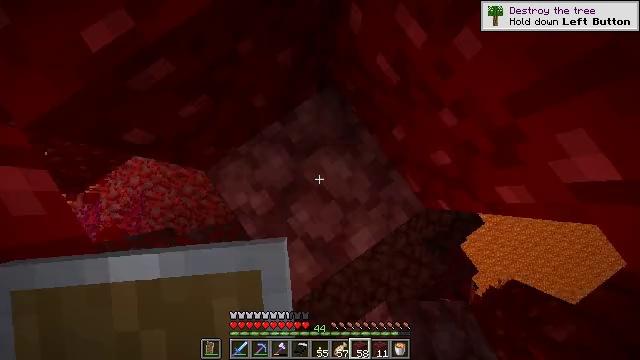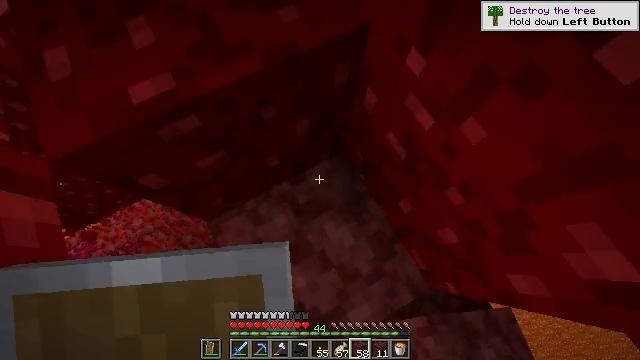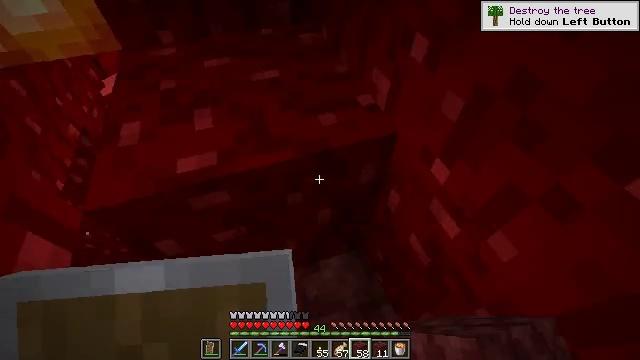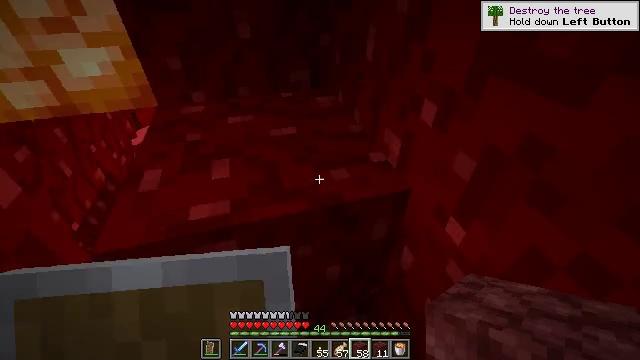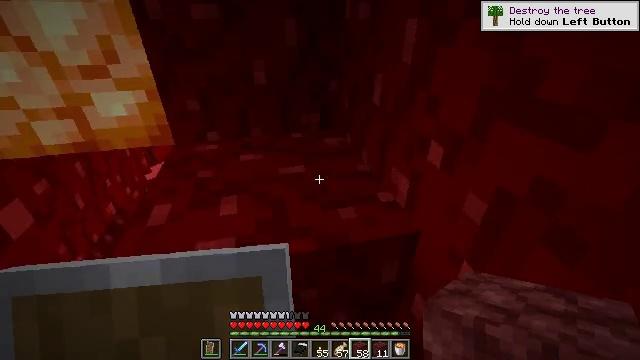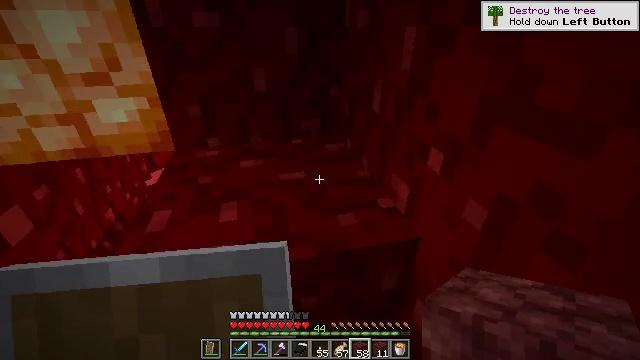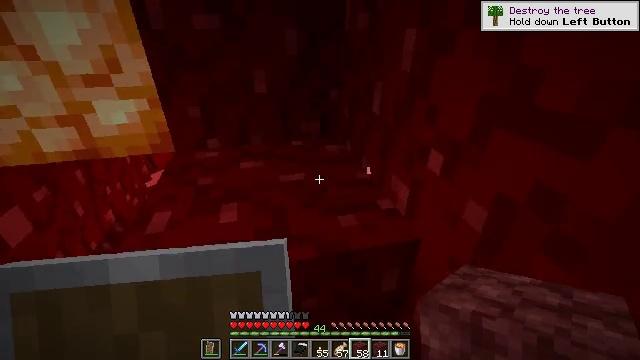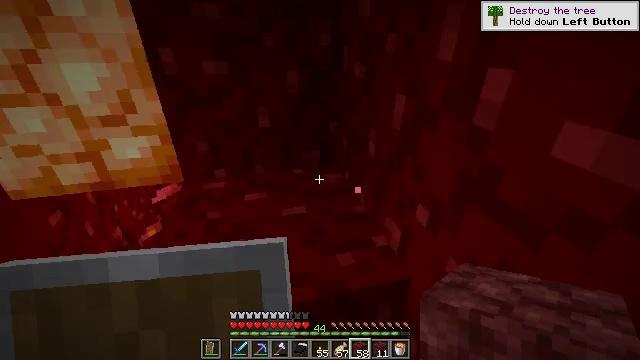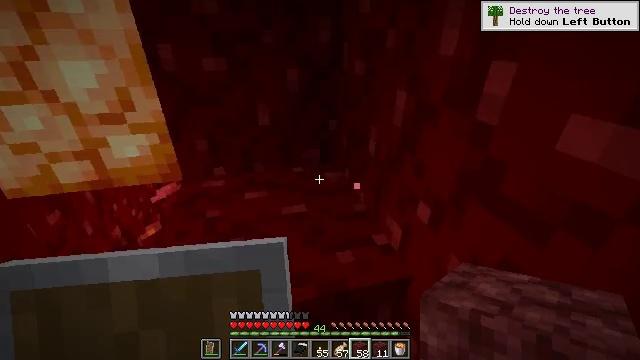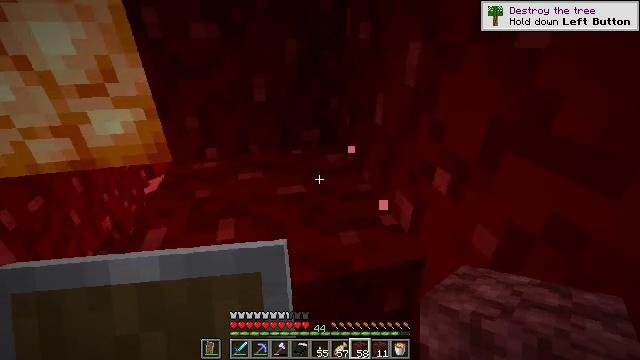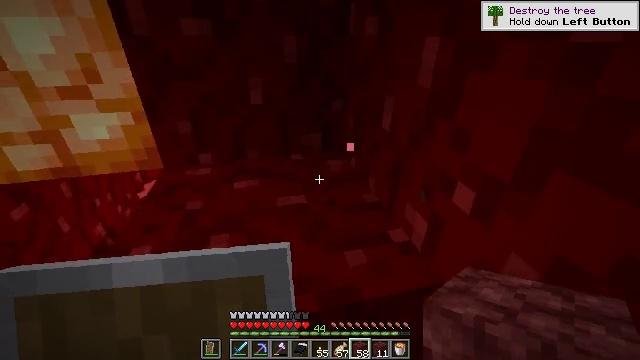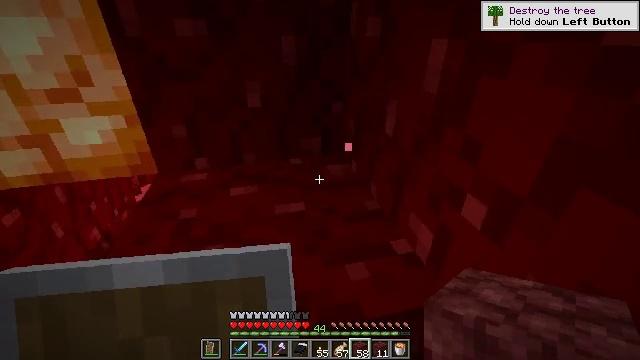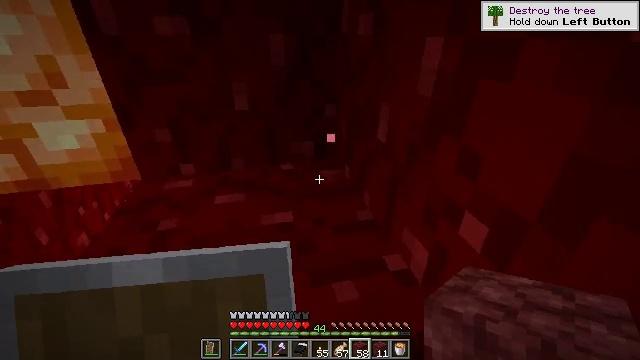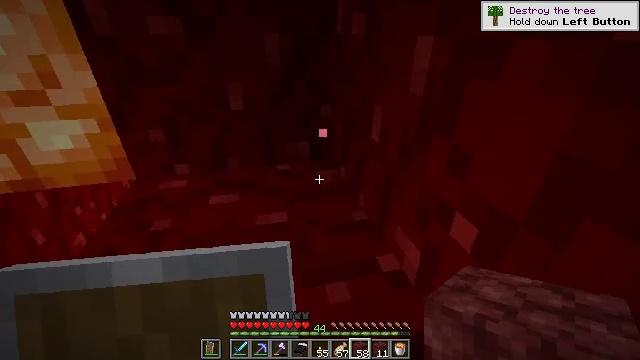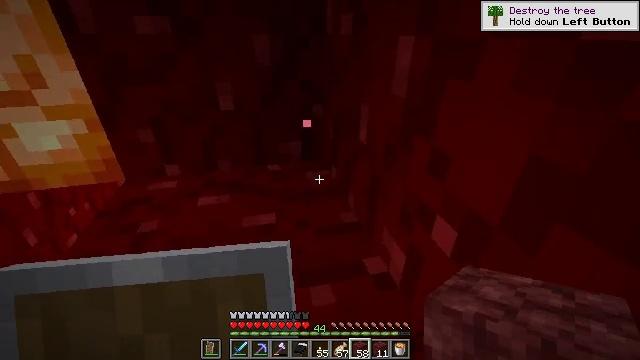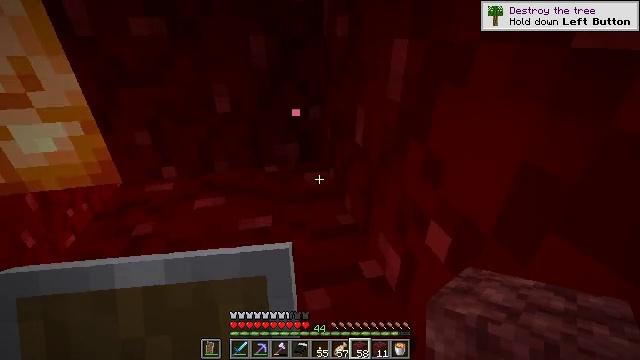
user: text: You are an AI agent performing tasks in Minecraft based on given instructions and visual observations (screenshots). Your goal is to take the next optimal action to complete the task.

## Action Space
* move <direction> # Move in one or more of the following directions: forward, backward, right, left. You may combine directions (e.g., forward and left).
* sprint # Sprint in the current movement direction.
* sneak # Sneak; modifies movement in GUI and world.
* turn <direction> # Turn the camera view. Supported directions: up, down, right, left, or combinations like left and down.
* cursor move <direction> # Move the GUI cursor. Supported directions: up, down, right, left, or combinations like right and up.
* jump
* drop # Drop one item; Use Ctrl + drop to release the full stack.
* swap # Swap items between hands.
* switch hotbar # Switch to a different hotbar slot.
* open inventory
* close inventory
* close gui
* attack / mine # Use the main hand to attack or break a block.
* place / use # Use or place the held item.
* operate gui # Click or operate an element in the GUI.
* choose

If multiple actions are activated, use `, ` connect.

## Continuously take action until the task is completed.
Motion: motion action
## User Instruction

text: Mine the nether wart block in the Nether.
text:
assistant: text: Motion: turn left and up
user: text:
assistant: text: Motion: turn left and up
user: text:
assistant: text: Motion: turn left and up
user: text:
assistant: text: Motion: turn left and up
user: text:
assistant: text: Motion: turn up
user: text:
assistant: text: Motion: no_op
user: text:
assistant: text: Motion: jump
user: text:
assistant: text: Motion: move forward, jump
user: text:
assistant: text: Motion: move forward, jump
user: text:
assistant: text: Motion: move forward, jump
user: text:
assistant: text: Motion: move forward, jump
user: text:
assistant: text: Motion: move forward
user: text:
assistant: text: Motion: move forward
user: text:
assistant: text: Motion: move forward
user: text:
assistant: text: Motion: move forward
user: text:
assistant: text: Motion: move forward
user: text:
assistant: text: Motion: no_op
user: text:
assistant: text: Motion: turn up
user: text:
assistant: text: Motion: turn up
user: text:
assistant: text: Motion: turn up
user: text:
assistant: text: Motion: turn right and up
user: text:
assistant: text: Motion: turn right and up
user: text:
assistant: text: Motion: turn right and up
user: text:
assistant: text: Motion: turn right and up
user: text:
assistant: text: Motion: turn right and up
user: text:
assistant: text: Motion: turn right and up
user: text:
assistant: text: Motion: turn right and up
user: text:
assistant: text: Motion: turn right and up
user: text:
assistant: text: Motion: turn right and up
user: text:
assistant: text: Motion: turn right and up